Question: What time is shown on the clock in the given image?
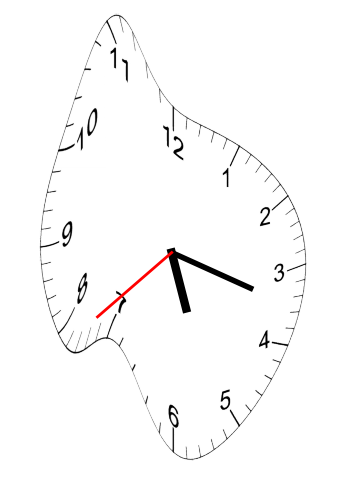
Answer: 05:17:38